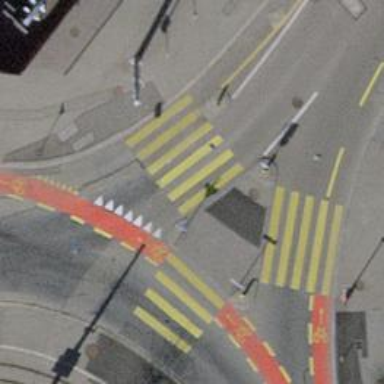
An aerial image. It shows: Traffic calming island.